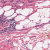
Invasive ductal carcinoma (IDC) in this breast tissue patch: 0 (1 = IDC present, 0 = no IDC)